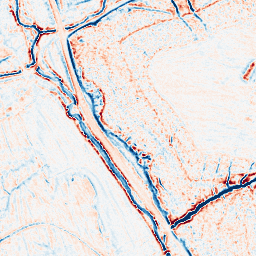
Category: edge_preserving
Decomposition family: bilateral
Decomposition parameters: d: 9
sigma_color: 150
sigma_space: 25
Upsampling method: quadratic
Upsampling parameters: scale: 2
Upsampling scale: 2